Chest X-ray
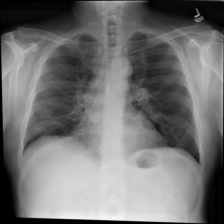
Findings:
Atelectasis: negative
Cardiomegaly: negative
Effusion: negative
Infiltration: positive
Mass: negative
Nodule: negative
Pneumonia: negative
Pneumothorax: negative
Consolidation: negative
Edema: negative
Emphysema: negative
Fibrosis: negative
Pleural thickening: negative
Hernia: negative